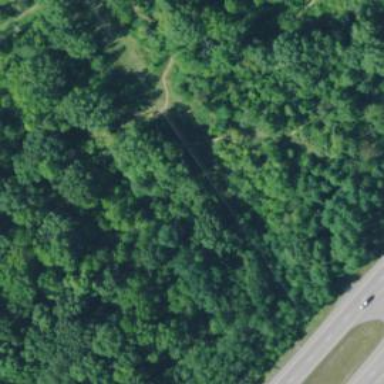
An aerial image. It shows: Path designated as bicycle road.